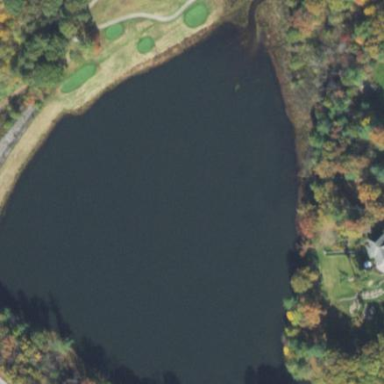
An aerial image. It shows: Lake with natural water.